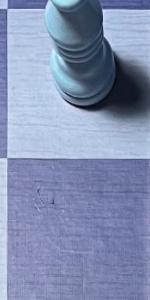
Label: Empty